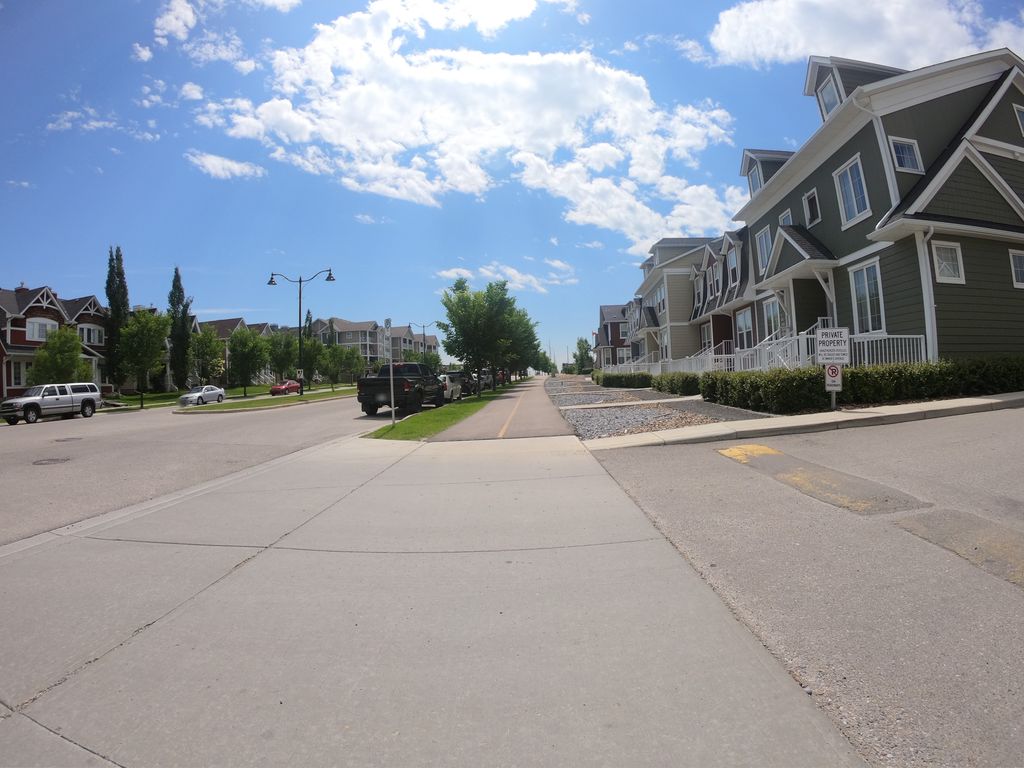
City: calgary